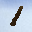
Label: 1